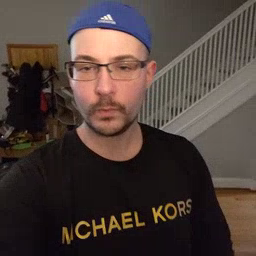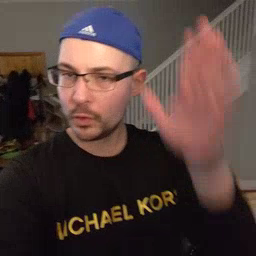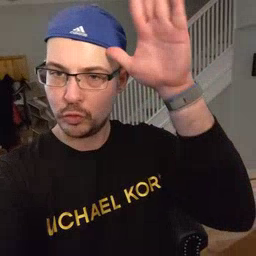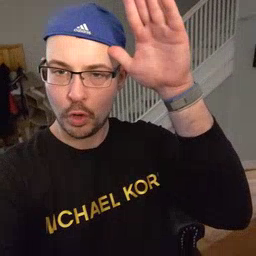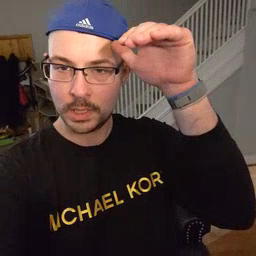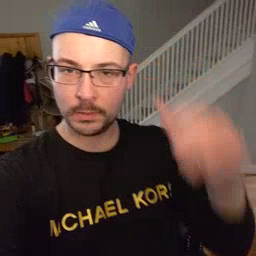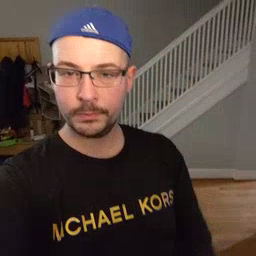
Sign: donkey